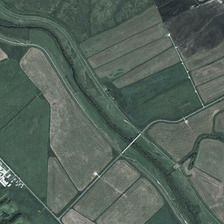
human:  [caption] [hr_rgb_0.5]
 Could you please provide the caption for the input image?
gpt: many farmlands are in two sides of a small river .

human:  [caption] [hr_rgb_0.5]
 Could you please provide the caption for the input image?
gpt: many farmlands are in two sides of a small river .

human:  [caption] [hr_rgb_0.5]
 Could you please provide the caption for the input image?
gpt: many farmlands are in two sides of a small river .

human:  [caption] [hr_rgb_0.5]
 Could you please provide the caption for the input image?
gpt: many farmlands are in two sides of a small river .

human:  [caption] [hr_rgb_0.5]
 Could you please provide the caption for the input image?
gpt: many farmlands are in two sides of a small river .